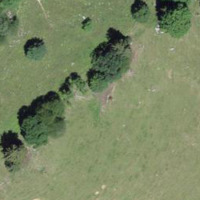
EUNIS habitat code: 23
Species observed at this site:
Lamium maculatum
Ficaria verna